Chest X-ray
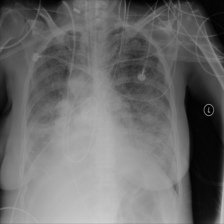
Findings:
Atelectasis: negative
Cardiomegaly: negative
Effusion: negative
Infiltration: negative
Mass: negative
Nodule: positive
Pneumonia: negative
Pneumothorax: negative
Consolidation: negative
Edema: negative
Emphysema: negative
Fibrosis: positive
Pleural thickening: negative
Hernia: negative